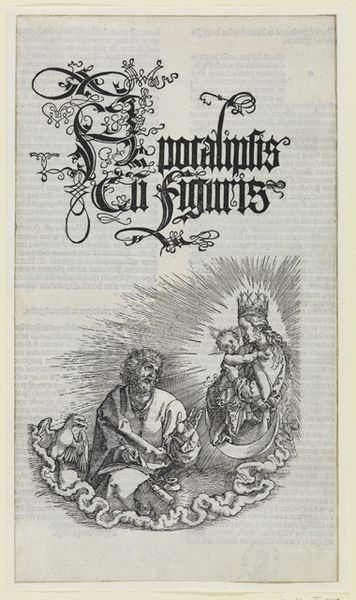
Titel: Maria erscheint Johannes (Titelblatt der Apokalypse)
Künstler: Albrecht Dürer
Standort: Karlsruhe
Institution: Staatliche Kunsthalle Karlsruhe
Schlagwörter: adler, feder, gott, hand, himmel, mann, nackt, umhang, vogel, weiß, wolken, frau, grau, licht, schwarz, zeichnung, wolke, bart, arm, bibel, johannes, taube, figur, gewand, haare, mantel, kind, mutter, vater, blatt, girlande, gotik, krone, holzschnitt, schrift, papier, graphik, baby, könig, glanz, dekor, mond, buch, strahlen, druck, druckgraphik, mondsichel, schwarzweiss, sichel, schraffur, radierung, stich, titel, seite, text, buchstaben, offenbarung, initiale, bleistift, fass, gebet, blat, buchdruck, buchtitel, verziert, schein, heiligenschein, nimbus, christus, jesus, schreiben, apokalypse, vision, segnen, erscheinung, heiliger, königin, dürer, heilig, maria, kupferstich, madonna, gloriole, mutter gottes, fraktur, frontispitz, aureole, josef, joseph, latein, jesuskind, albrecht, albrecht dürer, apostel, heiliger geist, strahlenkranz, gottvater, evangelist, evangelium, aufblicken, heilige maria, johannesevangelium, figuris, apokalyptisches weib, mondsichelmadonna, raderung, mar, textura, 1560, cum, patmos, llatein, adorant, maria königin, himmeladler, schraffurg